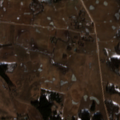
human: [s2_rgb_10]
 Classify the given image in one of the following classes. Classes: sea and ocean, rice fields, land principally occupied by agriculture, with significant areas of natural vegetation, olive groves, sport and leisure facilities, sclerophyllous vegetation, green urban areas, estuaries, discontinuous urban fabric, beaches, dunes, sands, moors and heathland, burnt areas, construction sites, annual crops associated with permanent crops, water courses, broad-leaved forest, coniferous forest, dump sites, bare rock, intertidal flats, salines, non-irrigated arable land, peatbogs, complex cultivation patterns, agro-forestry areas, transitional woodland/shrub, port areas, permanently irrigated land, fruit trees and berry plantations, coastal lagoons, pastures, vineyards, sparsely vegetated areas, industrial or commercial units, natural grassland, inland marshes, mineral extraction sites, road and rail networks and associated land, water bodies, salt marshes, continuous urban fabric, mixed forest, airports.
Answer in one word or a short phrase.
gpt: non-irrigated arable land, land principally occupied by agriculture, with significant areas of natural vegetation, mixed forest